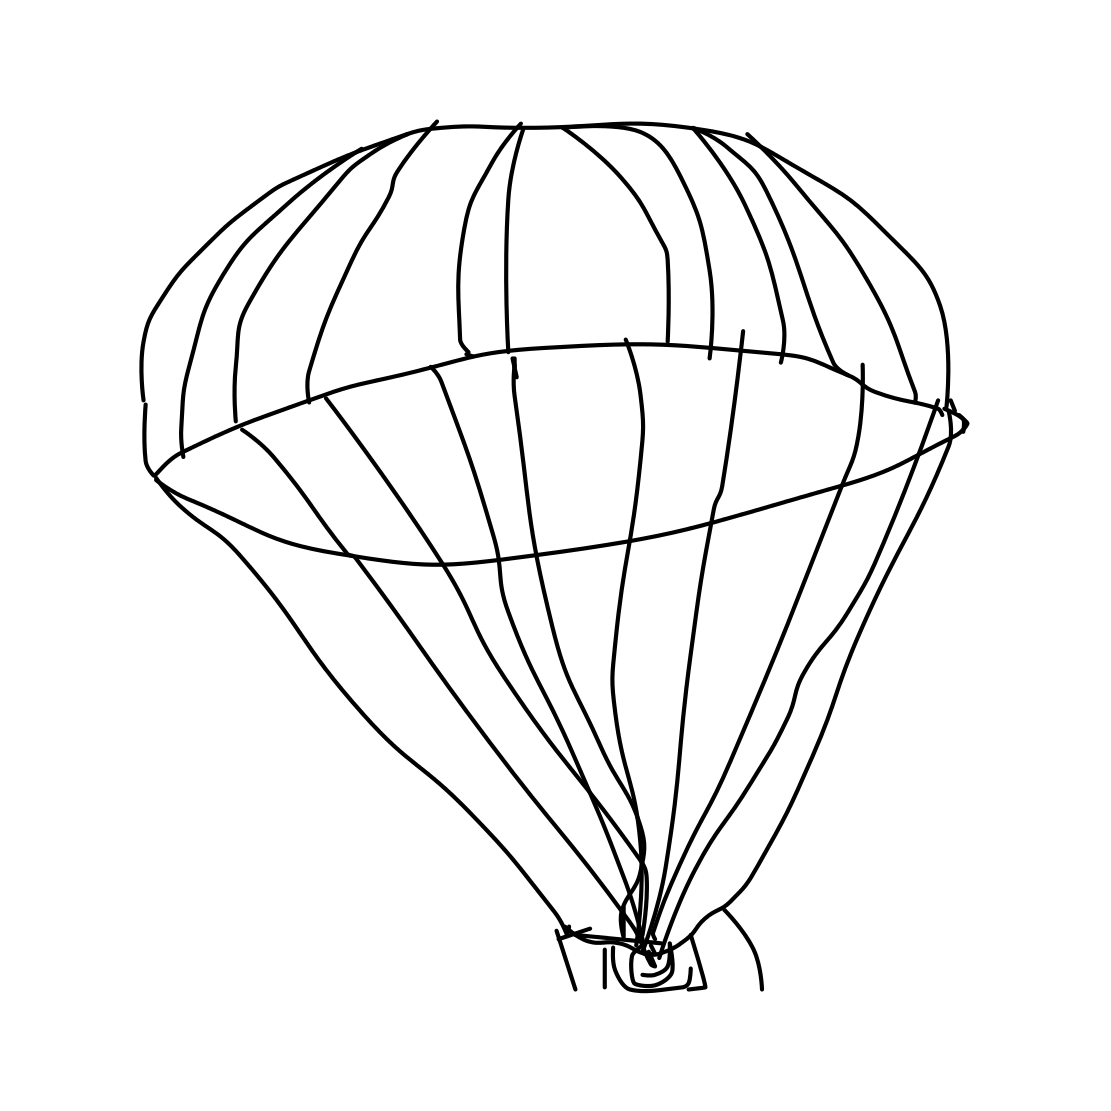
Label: parachute